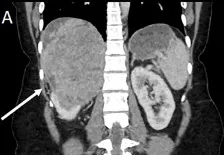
(A, B) A large heterogeneously enhancing mass was suspected to arise from the upper pole of the right kidney; a normal right upper renal pole could not be appreciated separate to the mass.
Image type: radiology (ct)